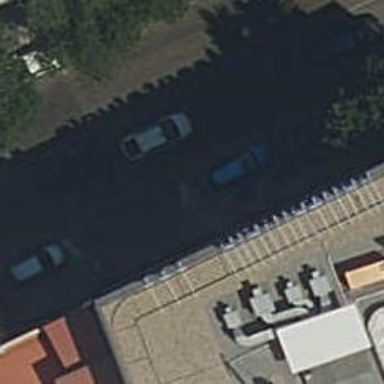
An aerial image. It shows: Motorcycle parking area.